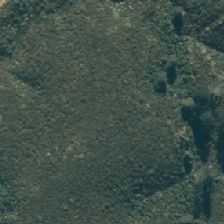
Land cover: grose_broom